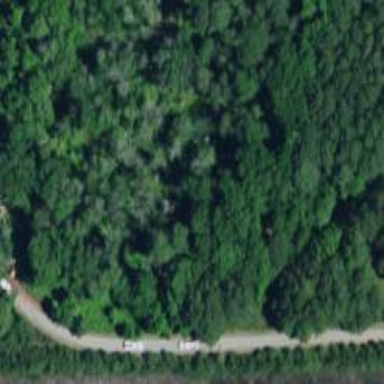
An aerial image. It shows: Tree stand hunting spot.